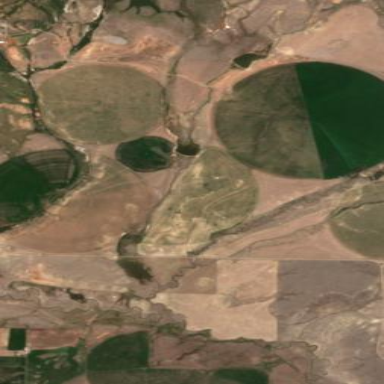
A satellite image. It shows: Farmland with pivot irrigation system.